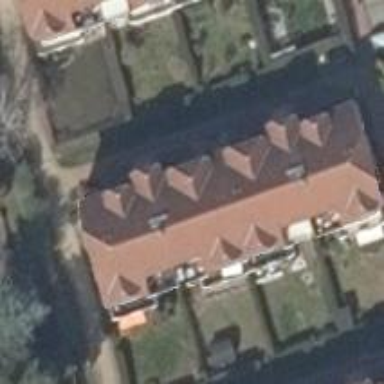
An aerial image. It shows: Half-hipped roof shape on the apartments building.